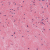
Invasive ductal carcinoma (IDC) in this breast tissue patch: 1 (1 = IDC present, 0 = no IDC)